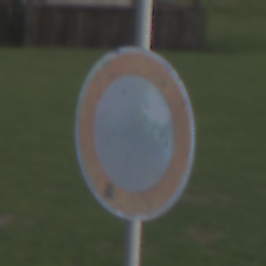
Verkehrszeichen: VerbotFahrzeugeAllerArt
Umgebung: Outdoor, RoadRail
Tageszeit: SunriseSunset
Wetter: PartlyCloudy
Licht: Natural
Jahreszeit: NotSpecified
Kontrast: LowContrast